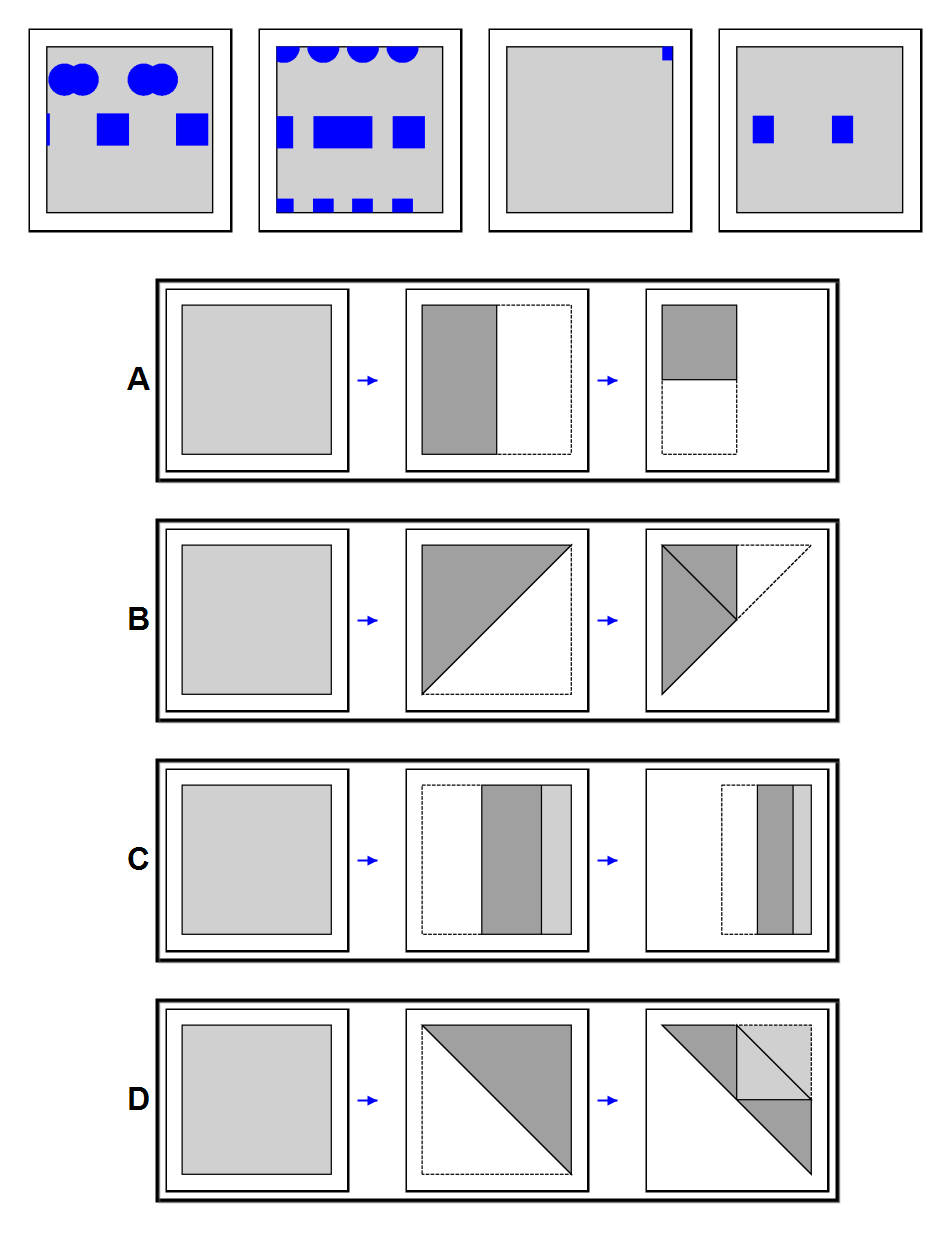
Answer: C